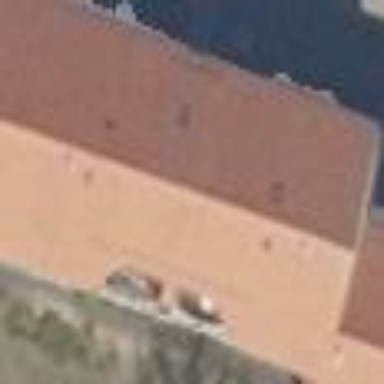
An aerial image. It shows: Gabled roof adorns the apartments building.